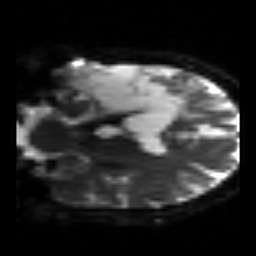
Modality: sbref
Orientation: coronal
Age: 40
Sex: male
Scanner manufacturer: siemens
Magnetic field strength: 3 T
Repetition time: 3.2 s
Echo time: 0.081 s